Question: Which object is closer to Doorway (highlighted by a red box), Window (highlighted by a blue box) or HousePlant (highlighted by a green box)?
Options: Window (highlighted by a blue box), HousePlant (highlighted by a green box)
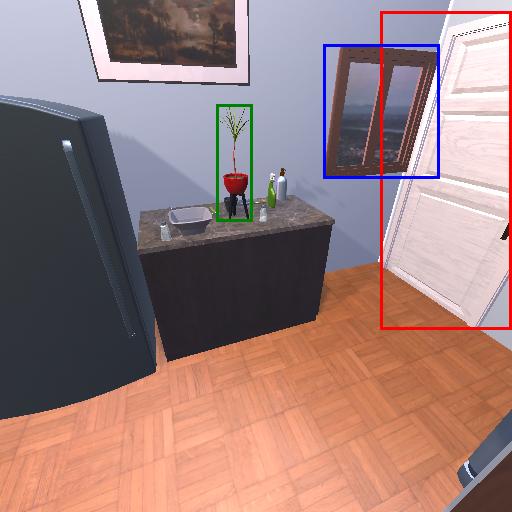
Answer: Window (highlighted by a blue box)